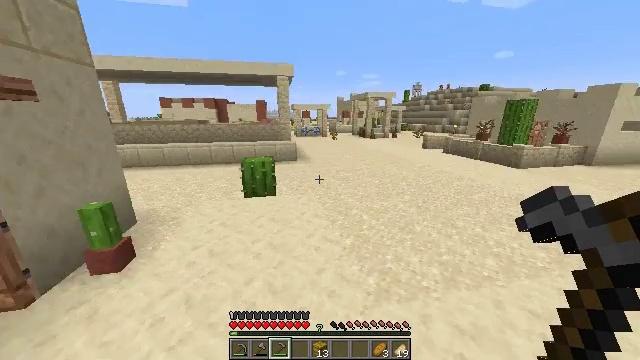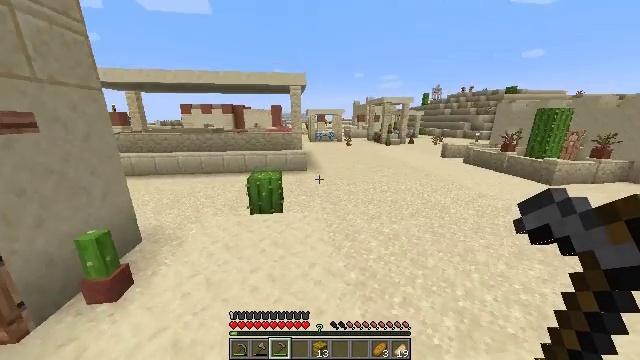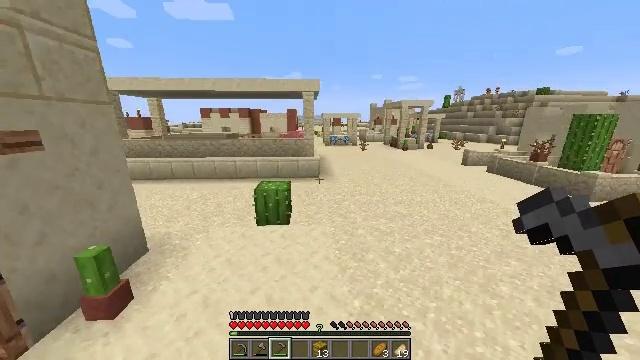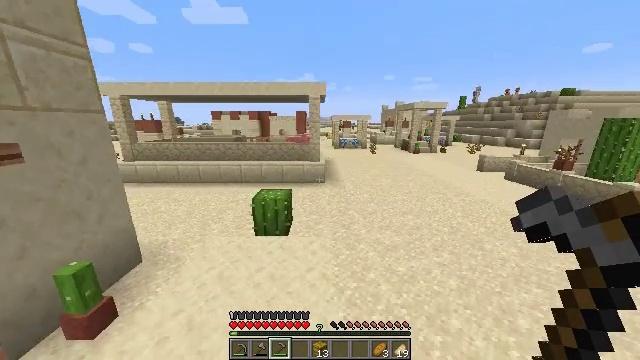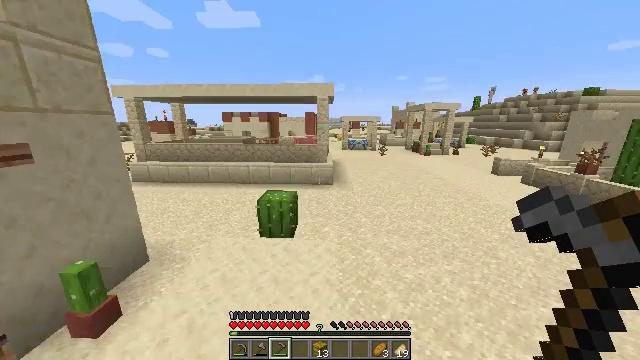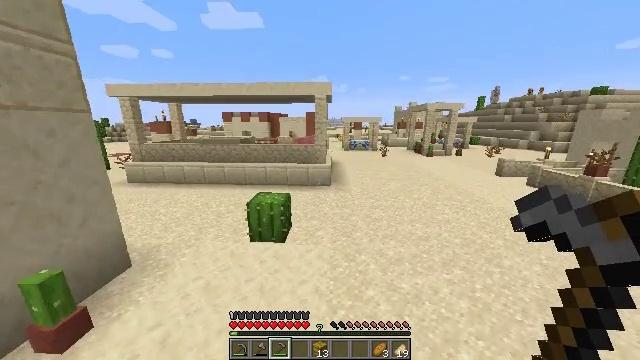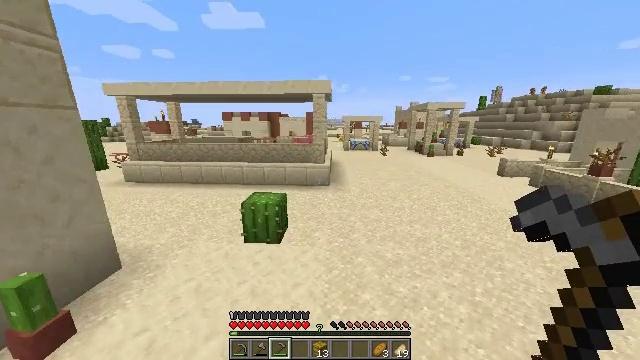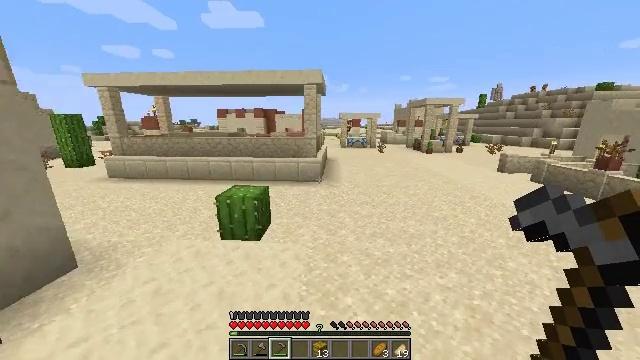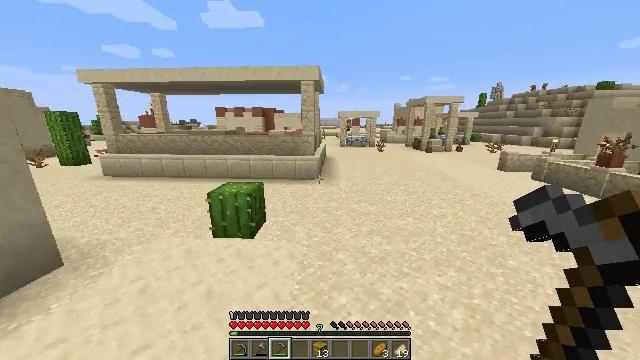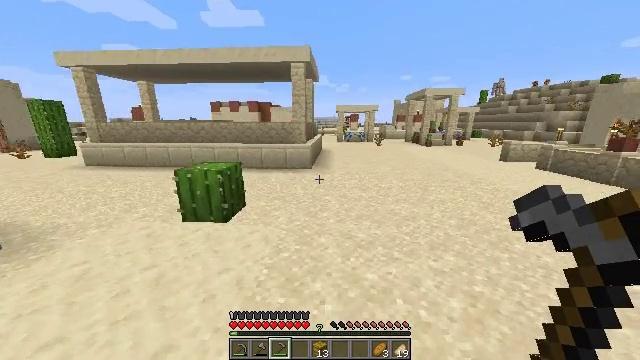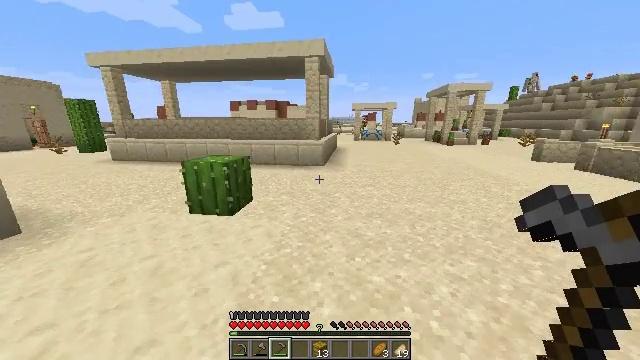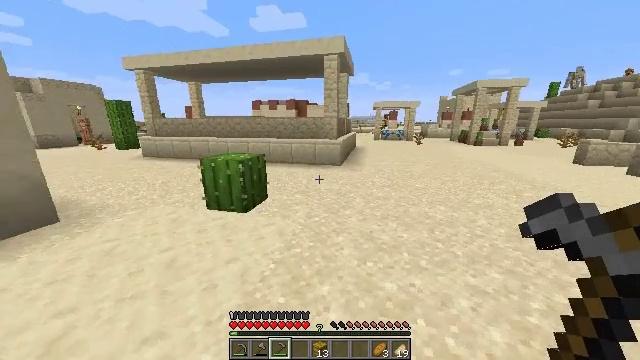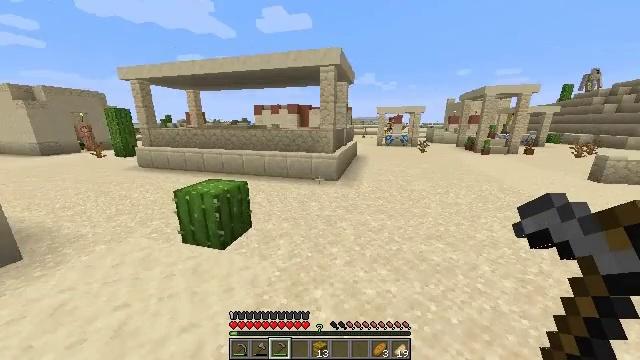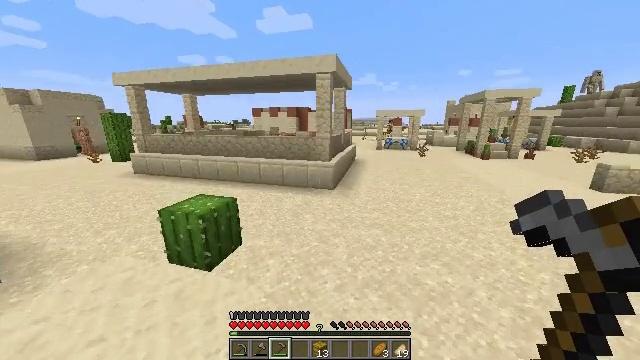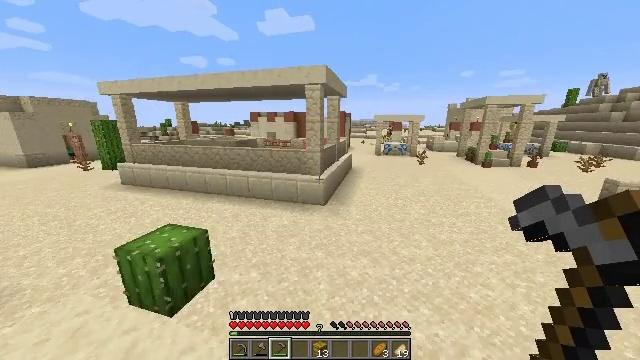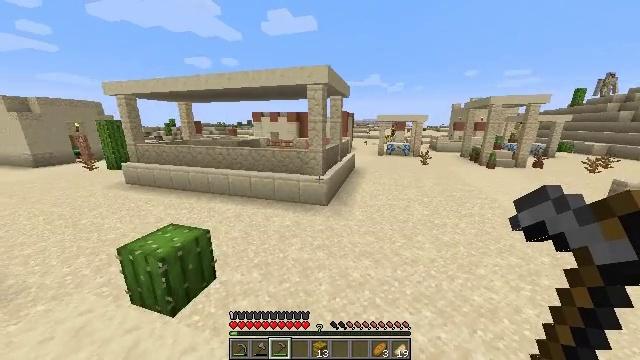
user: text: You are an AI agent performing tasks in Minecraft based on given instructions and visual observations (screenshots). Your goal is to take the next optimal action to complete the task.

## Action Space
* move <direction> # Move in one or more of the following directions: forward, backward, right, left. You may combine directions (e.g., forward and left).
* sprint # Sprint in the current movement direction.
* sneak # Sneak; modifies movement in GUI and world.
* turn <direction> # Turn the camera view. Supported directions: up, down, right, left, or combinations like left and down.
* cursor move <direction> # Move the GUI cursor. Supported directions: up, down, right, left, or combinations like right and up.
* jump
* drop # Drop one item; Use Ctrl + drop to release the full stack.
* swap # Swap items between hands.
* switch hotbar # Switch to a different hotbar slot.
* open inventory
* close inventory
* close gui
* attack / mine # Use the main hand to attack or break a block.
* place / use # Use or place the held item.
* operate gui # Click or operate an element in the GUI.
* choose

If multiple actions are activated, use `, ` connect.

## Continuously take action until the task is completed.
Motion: motion action
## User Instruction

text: Get wheat from the farmland.
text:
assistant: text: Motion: move forward and move right, sprint, turn left, jump
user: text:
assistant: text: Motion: move forward and move right, sprint, turn left, jump
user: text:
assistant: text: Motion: move forward and move right, sprint, turn left, jump
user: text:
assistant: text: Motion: move forward and move right, sprint, turn left, jump
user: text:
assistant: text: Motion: move forward and move right, sprint, jump
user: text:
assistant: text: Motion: move forward and move right, sprint, jump
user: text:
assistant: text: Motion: move forward and move right, sprint, jump
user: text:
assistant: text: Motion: move forward and move right, sprint, jump
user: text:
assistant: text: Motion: move forward and move right, sprint, jump
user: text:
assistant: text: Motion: move forward and move right, sprint, turn left, jump
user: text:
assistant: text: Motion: move forward and move right, sprint, turn left, jump
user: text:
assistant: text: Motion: move forward and move right, sprint, turn left, jump
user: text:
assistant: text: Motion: move forward and move right, sprint, jump
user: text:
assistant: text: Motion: move forward and move right, sprint, jump
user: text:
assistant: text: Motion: move forward and move right, sprint, jump
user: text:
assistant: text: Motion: move forward and move right, sprint, jump
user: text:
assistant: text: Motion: move forward and move right, sprint, jump
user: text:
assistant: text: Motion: move forward and move right, sprint, jump
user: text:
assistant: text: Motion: move forward and move right, sprint, jump
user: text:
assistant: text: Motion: move forward, sprint, jump
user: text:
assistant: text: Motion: move forward, sprint, jump
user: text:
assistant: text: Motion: move forward, sprint, jump
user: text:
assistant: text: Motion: move forward, sprint, jump
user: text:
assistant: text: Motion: move forward, sprint, jump
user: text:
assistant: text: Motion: move forward and move right, sprint, jump
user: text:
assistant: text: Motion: move forward and move right, sprint, jump
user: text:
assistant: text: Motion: move forward and move right, sprint, jump
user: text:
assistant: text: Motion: move forward and move right, sprint, jump
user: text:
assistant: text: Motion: move forward and move right, sprint, jump
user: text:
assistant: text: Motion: move forward, sprint, jump